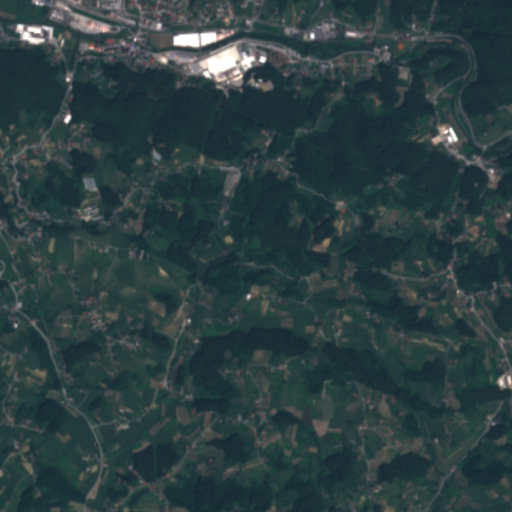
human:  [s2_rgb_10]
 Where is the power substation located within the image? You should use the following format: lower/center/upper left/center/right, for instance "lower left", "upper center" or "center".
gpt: The power substation is located in the upper center of the image.
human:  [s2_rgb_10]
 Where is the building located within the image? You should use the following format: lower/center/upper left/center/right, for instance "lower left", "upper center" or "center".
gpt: There is no building in the image.